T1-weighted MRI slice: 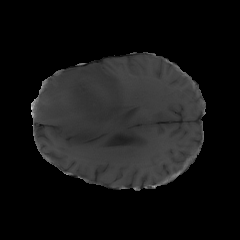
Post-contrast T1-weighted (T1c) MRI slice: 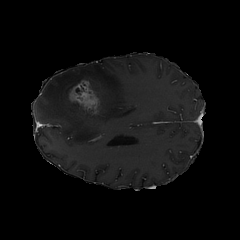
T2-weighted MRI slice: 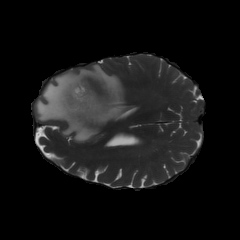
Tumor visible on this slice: yes